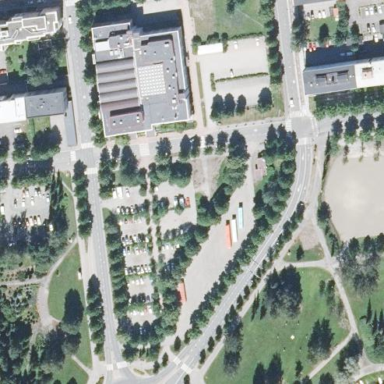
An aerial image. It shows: Park.